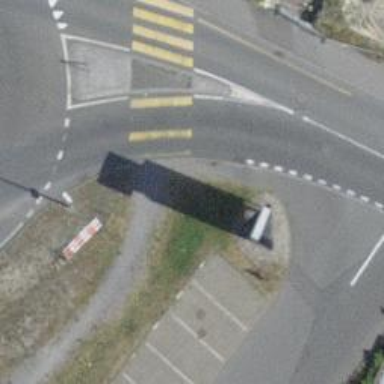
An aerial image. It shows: Kerb barrier.